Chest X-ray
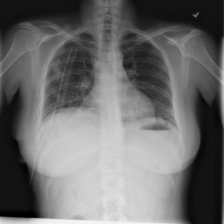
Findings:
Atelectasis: negative
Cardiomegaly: negative
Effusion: negative
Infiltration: negative
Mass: negative
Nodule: negative
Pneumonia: negative
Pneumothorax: negative
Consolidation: negative
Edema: negative
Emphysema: positive
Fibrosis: negative
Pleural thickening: negative
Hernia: negative